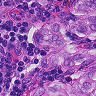
Metastatic tissue present: yes